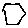
Label: hexagon